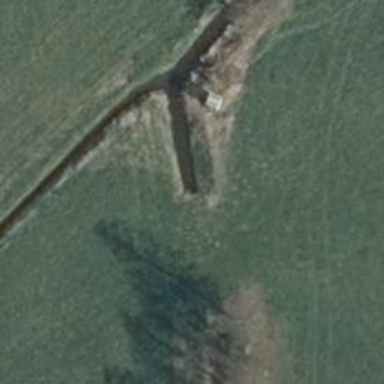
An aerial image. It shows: Culvert tunnel.